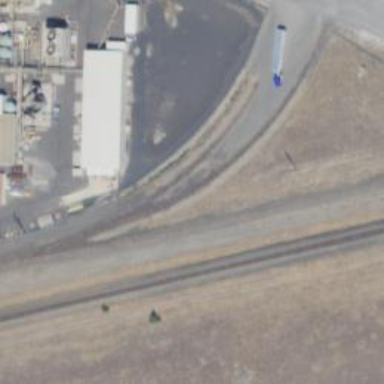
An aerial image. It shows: Railway spur service.